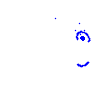
Particle: electron